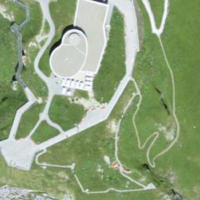
EUNIS habitat code: 23
Species observed at this site:
Saxifraga paniculata
Parnassia palustris
Chionomys nivalis
Sylvia atricapilla
Bistorta officinalis
Juniperus communis
Cuculus canorus
Vanessa atalanta
Erithacus rubecula
Silene acaulis
Phoenicurus ochruros
Tussilago farfara
Luzula sylvatica
Campanula thyrsoides
Bistorta vivipara
Geum rivale
Pyrrhocorax graculus
Saxifraga oppositifolia
Motacilla alba
Delichon urbicum
Aster alpinus
Campanula glomerata
Gentiana clusii
Anthus spinoletta
Falco peregrinus
Prunella collaris
Apamea rubrirena
Angelica sylvestris
Dactylorhiza viridis
Anthyllis vulneraria
Aglais urticae
Falco tinnunculus
Picus viridis
Phyteuma orbiculare
Chamaenerion angustifolium
Microtus arvalis
Heracleum sphondylium
Fringilla coelebs
Gentiana verna
Crepis pyrenaica
Pimpinella major
Carduus personata
Barbarea vulgaris